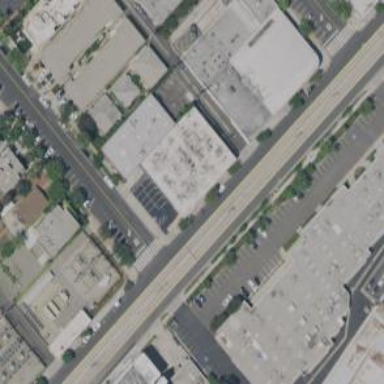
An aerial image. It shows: Secondary road with asphalt surface lined with commercial establishments.